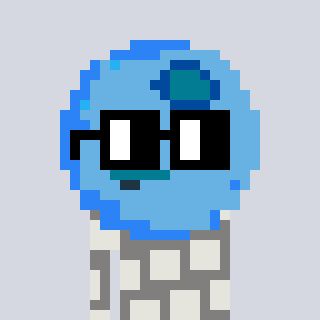
a pixel art character with square black glasses, a blueberry-shaped head and a bluegrey-colored body on a cool background